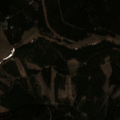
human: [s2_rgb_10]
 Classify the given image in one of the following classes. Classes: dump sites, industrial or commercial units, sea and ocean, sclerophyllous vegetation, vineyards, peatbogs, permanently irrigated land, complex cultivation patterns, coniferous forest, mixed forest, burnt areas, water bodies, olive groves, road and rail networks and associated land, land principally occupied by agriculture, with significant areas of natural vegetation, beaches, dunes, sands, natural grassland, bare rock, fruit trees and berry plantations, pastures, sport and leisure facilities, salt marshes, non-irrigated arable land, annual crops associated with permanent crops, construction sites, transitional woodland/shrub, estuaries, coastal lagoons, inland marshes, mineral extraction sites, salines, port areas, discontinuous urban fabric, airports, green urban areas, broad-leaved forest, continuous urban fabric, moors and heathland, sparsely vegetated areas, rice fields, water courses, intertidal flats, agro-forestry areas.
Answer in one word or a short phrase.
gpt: coniferous forest, natural grassland